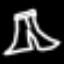
Label: pants